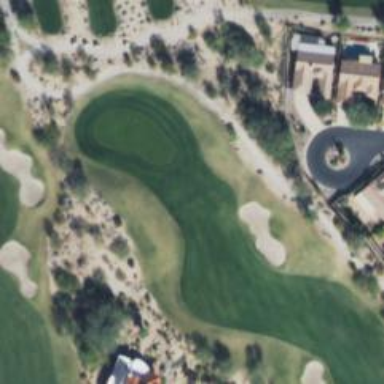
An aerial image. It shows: View of golf hole.